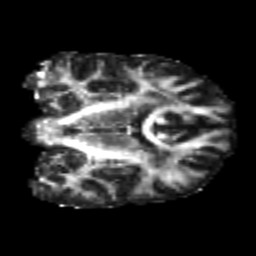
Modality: FA
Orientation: coronal
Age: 22
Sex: male
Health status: healthy
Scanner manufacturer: philips
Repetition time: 7.476 s
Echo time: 0.08753 s